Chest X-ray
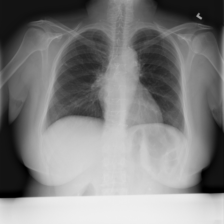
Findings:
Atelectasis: negative
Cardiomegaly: negative
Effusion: negative
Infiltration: negative
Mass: negative
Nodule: negative
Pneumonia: negative
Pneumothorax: negative
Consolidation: negative
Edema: negative
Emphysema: negative
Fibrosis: negative
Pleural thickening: negative
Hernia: negative